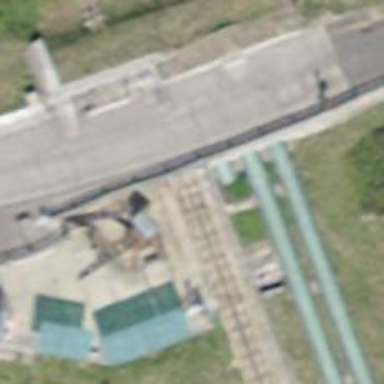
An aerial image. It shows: Funicular railway.